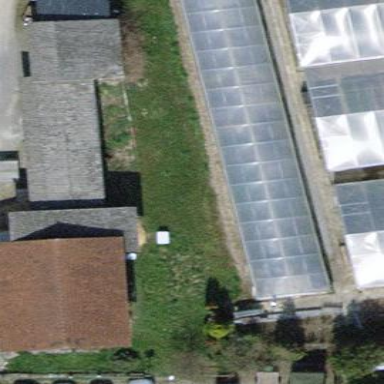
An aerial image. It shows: Greenhouse.